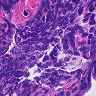
Metastatic tissue present: no